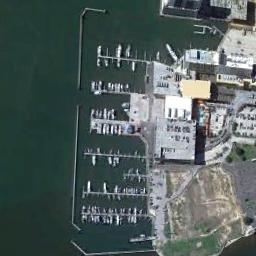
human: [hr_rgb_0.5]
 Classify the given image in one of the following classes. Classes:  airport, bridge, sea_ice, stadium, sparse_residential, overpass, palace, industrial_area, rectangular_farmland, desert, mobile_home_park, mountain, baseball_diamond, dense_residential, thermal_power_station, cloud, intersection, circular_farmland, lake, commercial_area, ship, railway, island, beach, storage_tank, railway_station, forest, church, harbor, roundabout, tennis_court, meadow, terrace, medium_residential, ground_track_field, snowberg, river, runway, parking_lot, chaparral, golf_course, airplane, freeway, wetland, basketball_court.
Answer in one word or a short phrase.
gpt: harbor